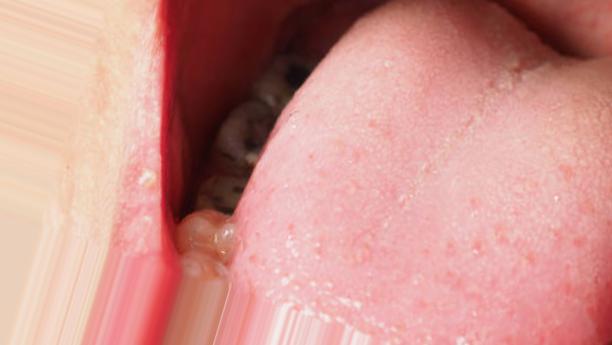
Condition: Caries